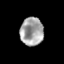
Tissue: skin
Cell type: Epithelial cells
Senescence score: 0.1535
Nuclear area (px): 638
Mean DAPI intensity: 164.419